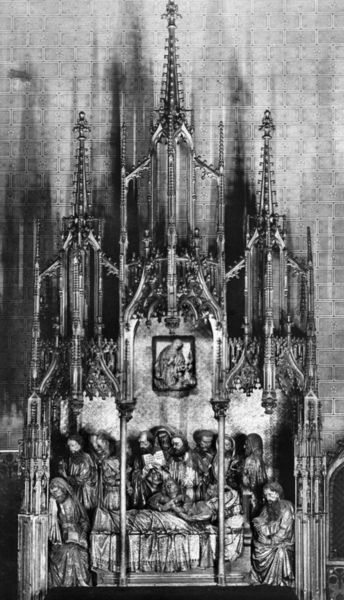
Titel: Maria-Schlaf-Altar in der Marienkapelle
Standort: Frankfurt (am Main)
Institution: Dom
Schlagwörter: gemälde, gott, schatten, weiß, frauen, menschen, grau, holz, köpfe, licht, männer, schwarz, stuhl, säule, säulen, tuch, wand, falten, stein, tod, tot, toter, trauer, bild, innenraum, kirche, decke, drei, personen, gotik, turm, skulptur, relief, holzschnitt, mauer, figuren, spitz, bett, foto, fotografie, alter, buch, vergoldet, kirch, türmchen, türme, schwarzweiß, beten, altar, hochaltar, schnitzerei, photo, liege, beerdigung, gotisch, christus, grab, jesus, sterben, christlich, menschengruppe, heilige, jünger, filigran, maria, madonna, beweinung, fotographie, szenen, schrein, reliquie, sakral, bewinung, christentum, grablegung, ikone, altarbild, josef, marienbild, marientod, sterbeszene, geburt, krippe, maßwerk, fialen, tabernakel, kreuzblume, wimperge, fiale, spätgotik, gesprenge, predella, schnitzaltar, strebebögen, sterbebett, phiale, apostel, altarretabel, mittelschrein, christur, tod mariae, tod mariens, gebrut, mitteleuropa, oto, phialen, riemschneider, grippe, stod, heiligengruppe, dreispitzig